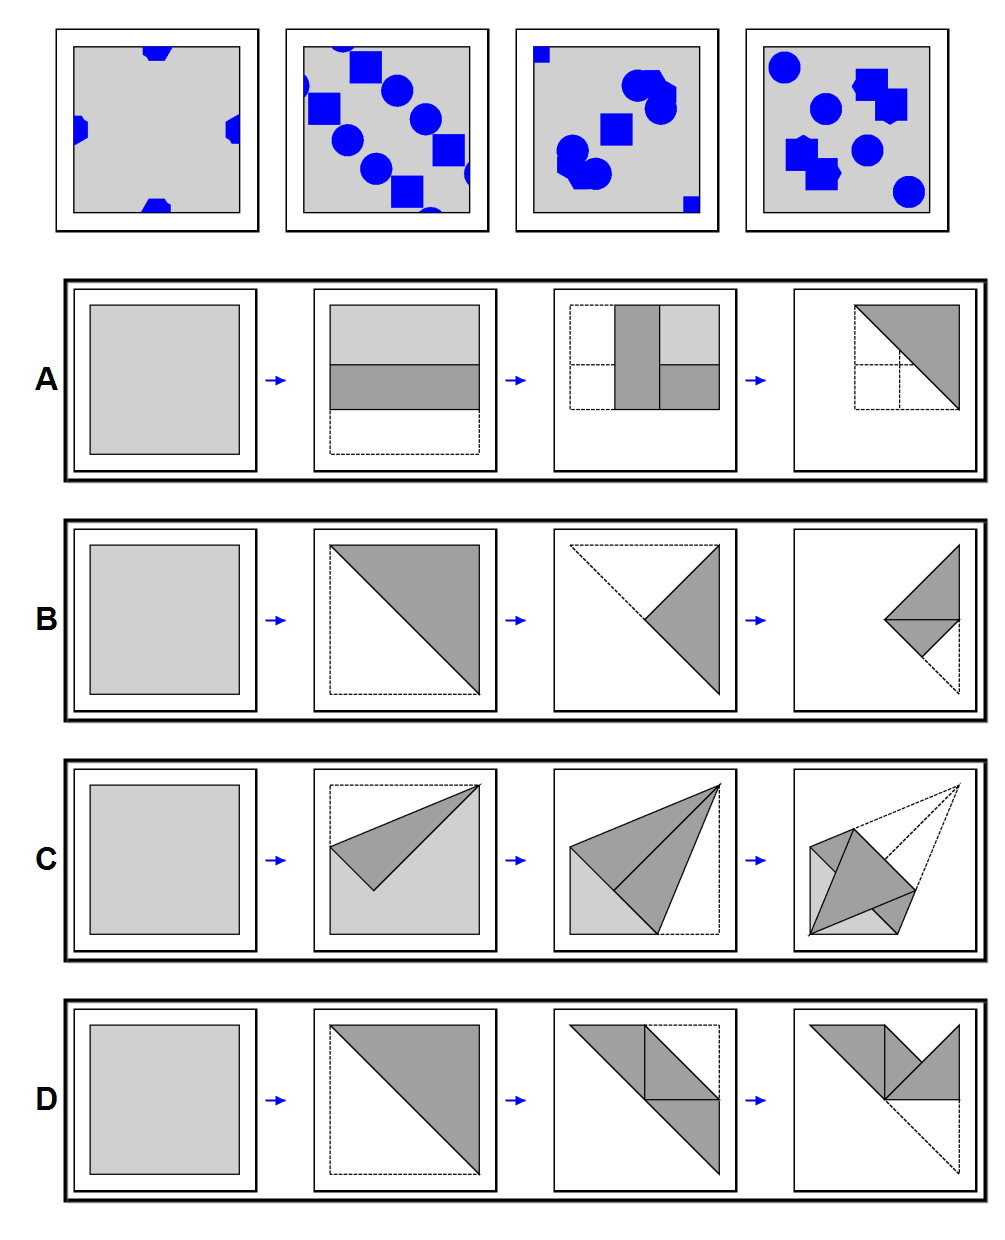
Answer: B